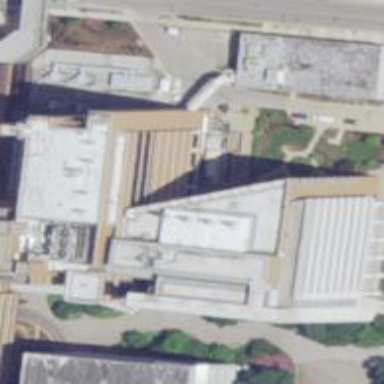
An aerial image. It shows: Healthcare facility identified as hospital.